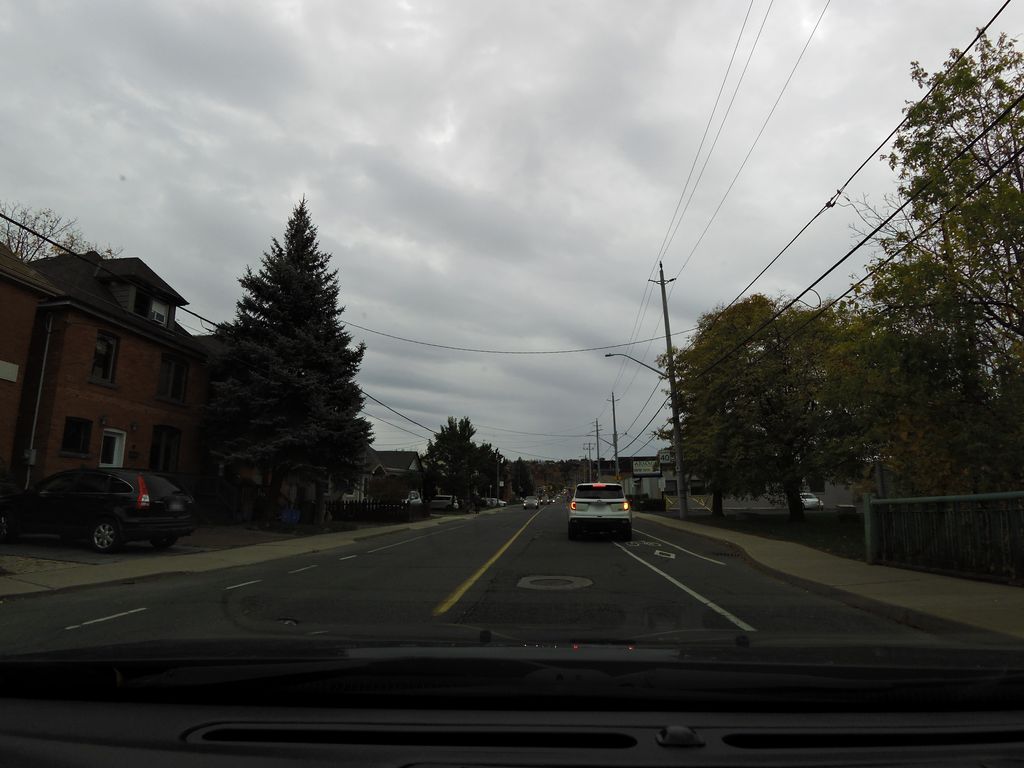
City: hamilton